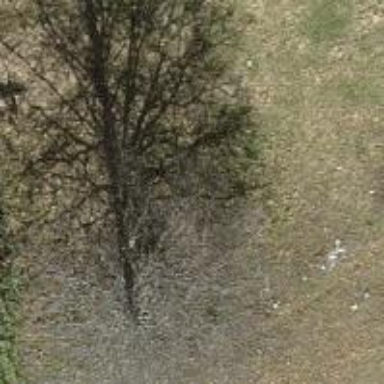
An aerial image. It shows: Single tag "natural: tree."